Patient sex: M
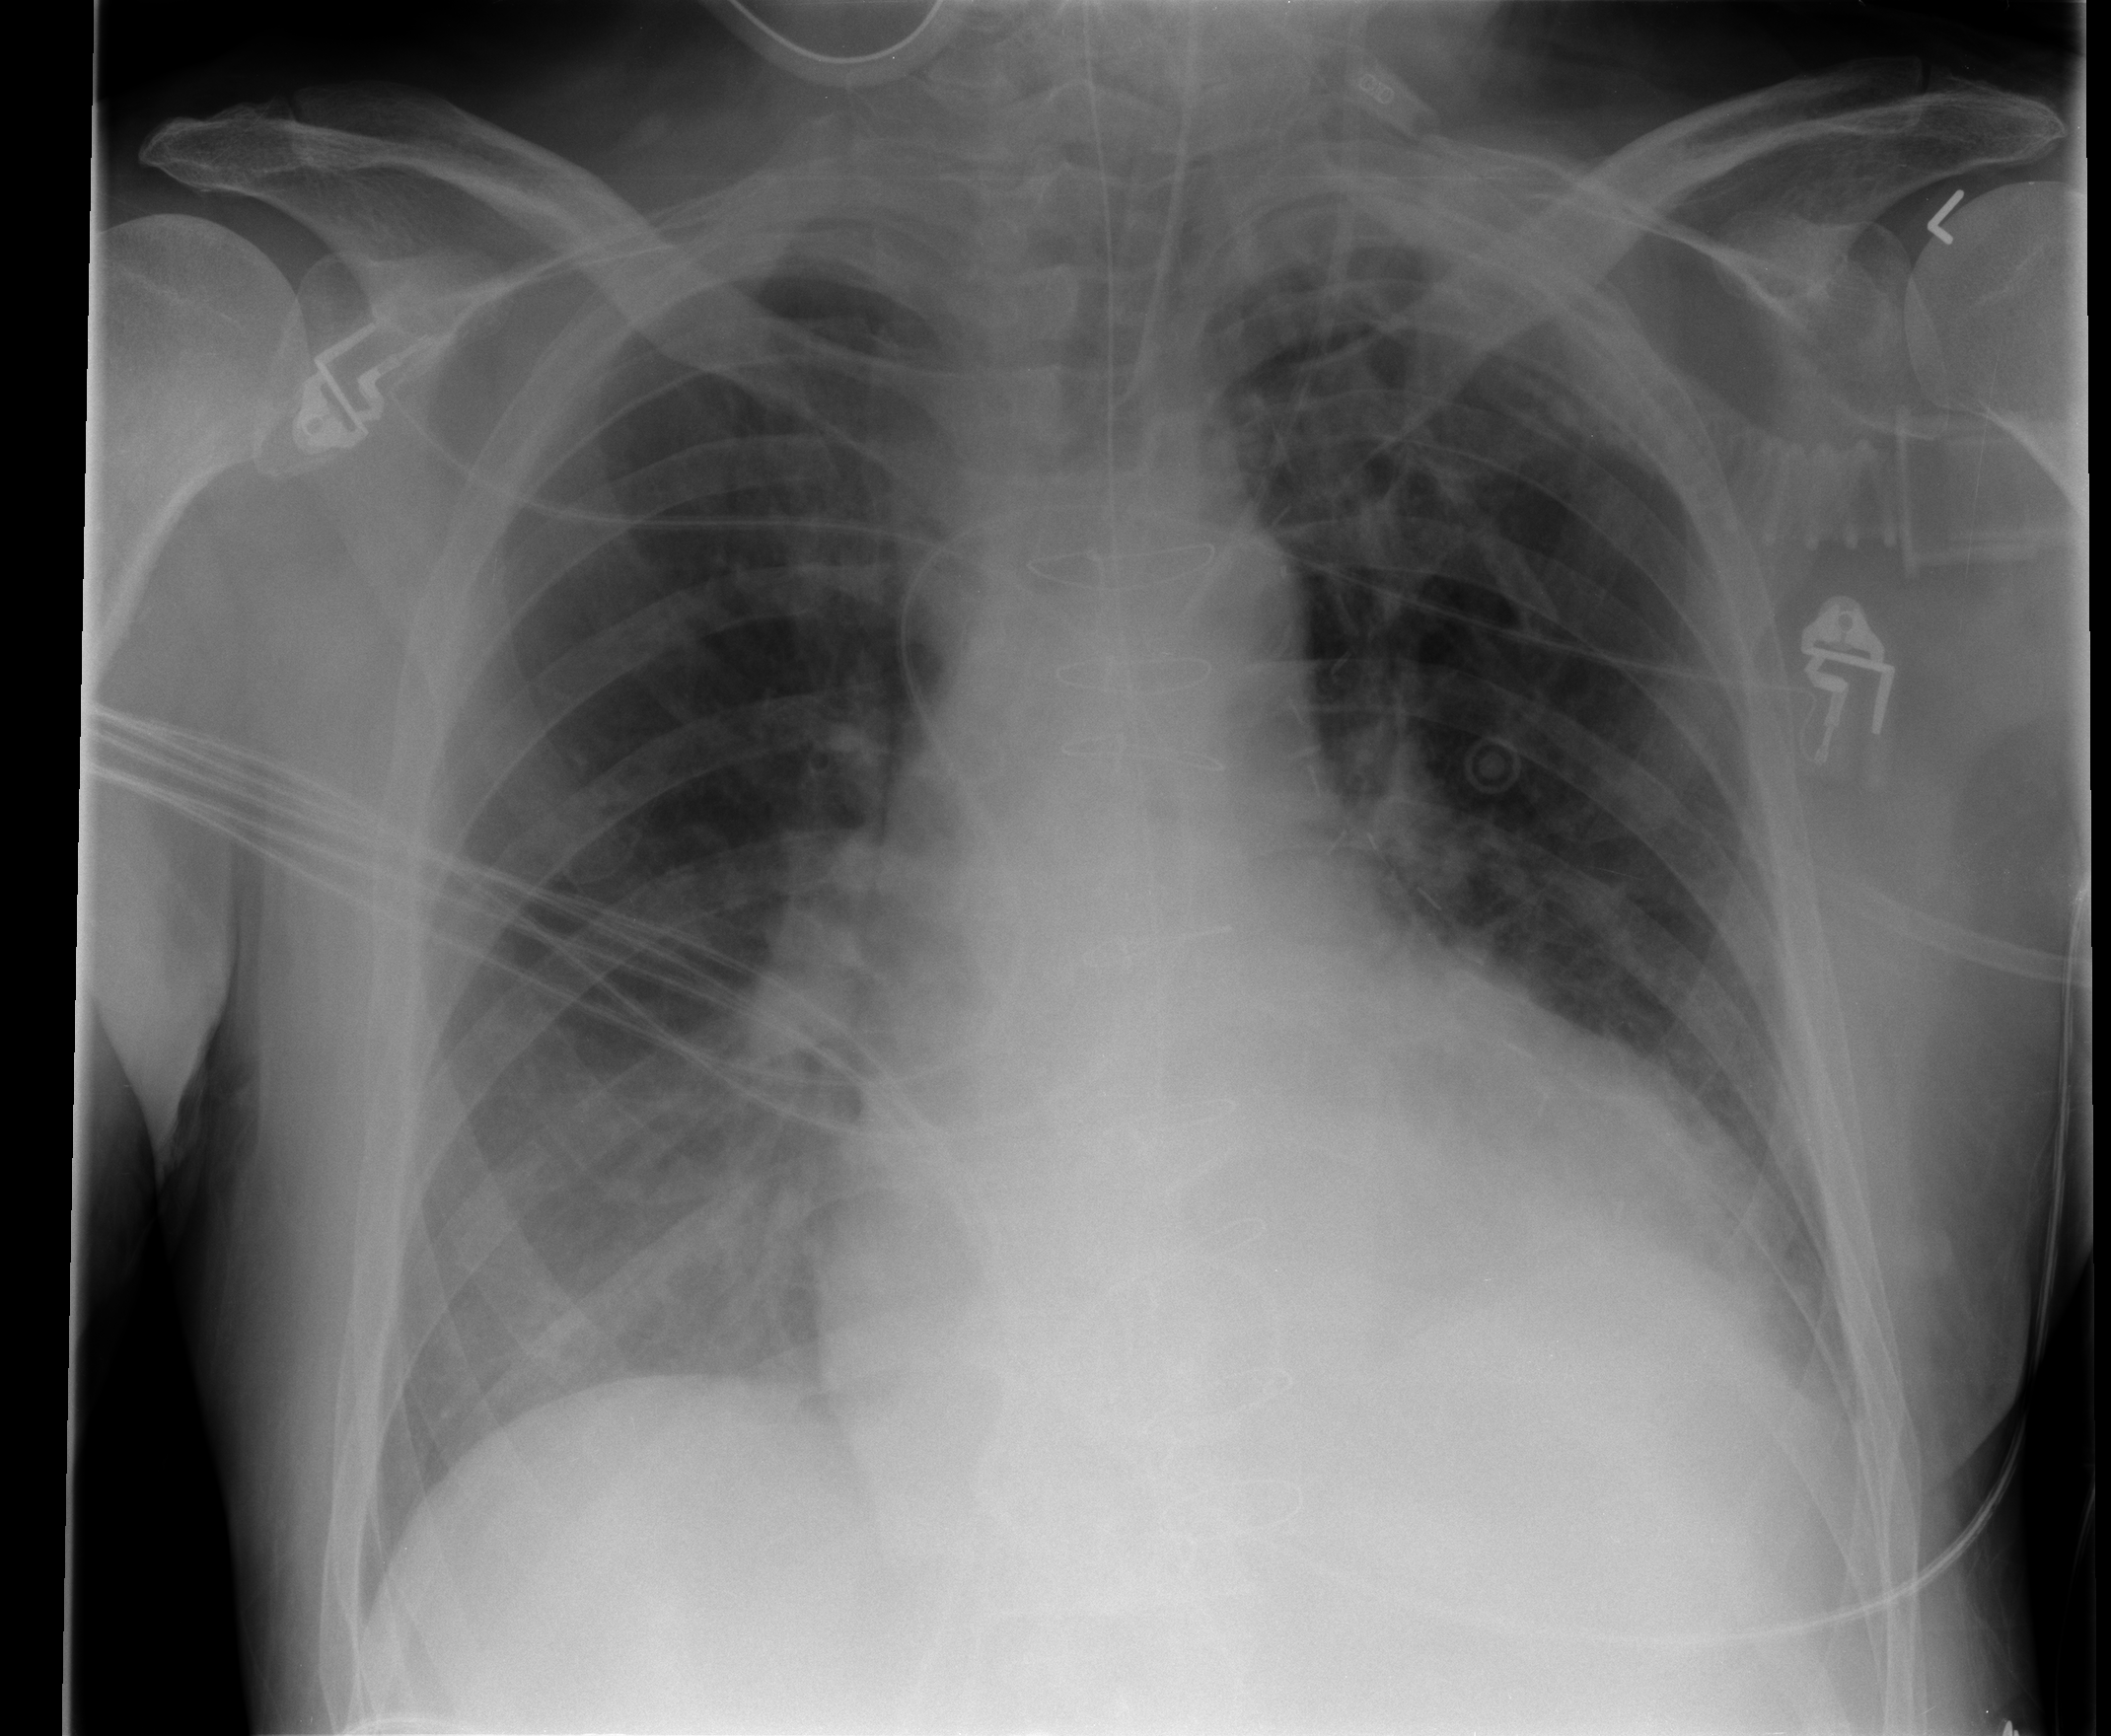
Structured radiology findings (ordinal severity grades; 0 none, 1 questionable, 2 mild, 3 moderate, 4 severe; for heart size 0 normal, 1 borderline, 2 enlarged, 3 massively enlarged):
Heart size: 3
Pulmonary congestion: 2
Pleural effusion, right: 0
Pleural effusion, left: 2
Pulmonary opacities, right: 2
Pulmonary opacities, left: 1
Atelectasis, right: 2
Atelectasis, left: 2